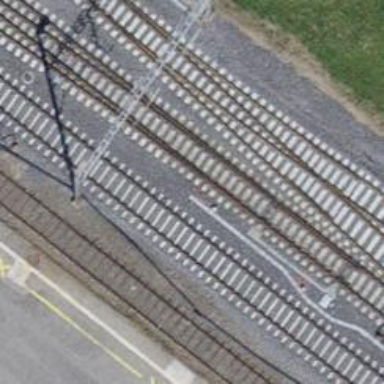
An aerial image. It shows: Railway switch.